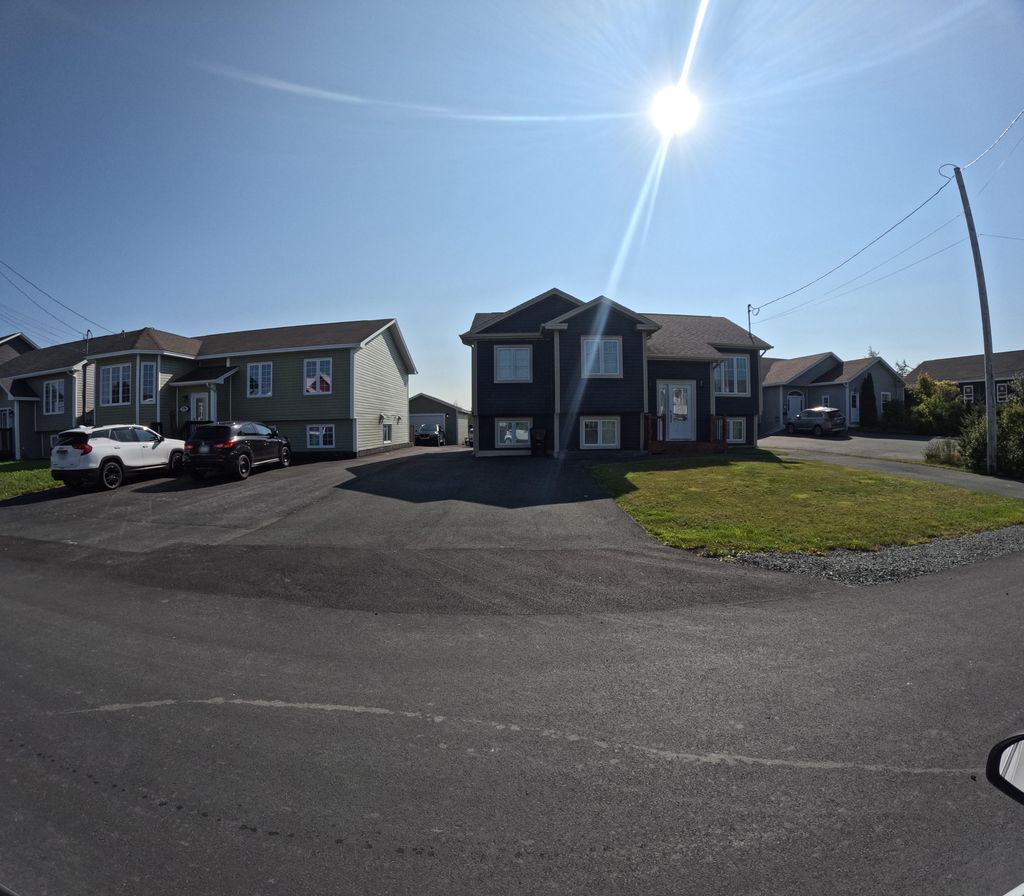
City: st_johns